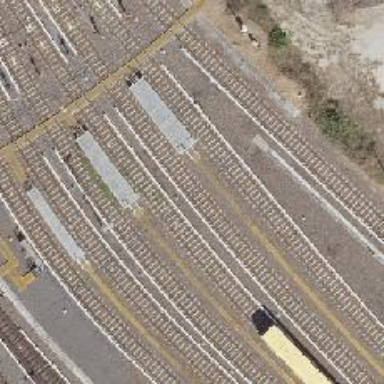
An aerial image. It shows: Yard with bottom electrified rail.